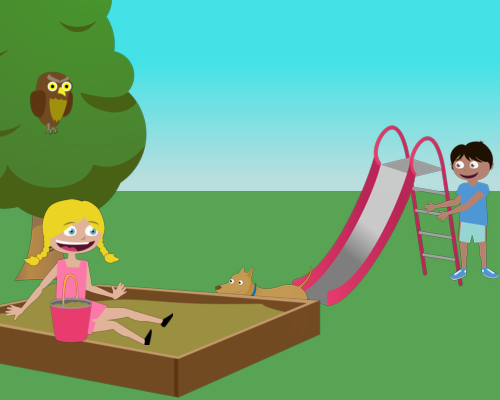
A medium bushy tree is on the left. An owl sits in the middle of the tree, facing right. A large sandbox is under the tree, with its left corner just below the tree trunk. A girl sits on the sandbox, smiling, facing right, with her legs to the right. A medium slide in the right. The bottom of the slide touches the sandbox, and the back of the slide is covered by the steps. A boy, smiling, is medium-sized with his hands to the left. A medium dog is behind the slide, facing left.